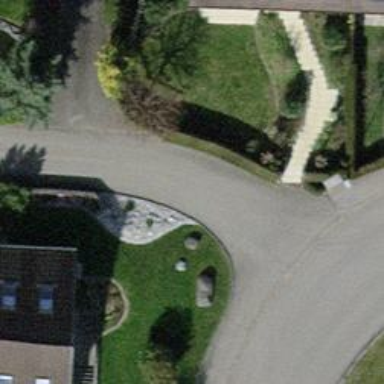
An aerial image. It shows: Asphalt road in living street.